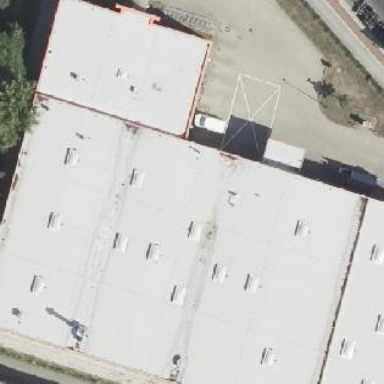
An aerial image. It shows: Industrial building.